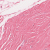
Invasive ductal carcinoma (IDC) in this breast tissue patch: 0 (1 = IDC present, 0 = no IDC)